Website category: camera
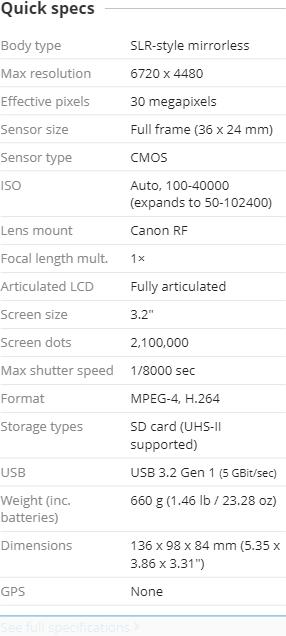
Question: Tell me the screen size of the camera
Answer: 3.2

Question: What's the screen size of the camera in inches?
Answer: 3.2

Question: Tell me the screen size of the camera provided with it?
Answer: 3.2

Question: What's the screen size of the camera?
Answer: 3.2

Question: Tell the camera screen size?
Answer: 3.2

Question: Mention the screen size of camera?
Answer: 3.2

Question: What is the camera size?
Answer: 3.2

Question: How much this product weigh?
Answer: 660 g (1.46 lb / 23.28 oz )

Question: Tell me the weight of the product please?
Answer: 660 g (1.46 lb / 23.28 oz )

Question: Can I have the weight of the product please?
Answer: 660 g (1.46 lb / 23.28 oz )

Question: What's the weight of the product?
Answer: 660 g (1.46 lb / 23.28 oz )

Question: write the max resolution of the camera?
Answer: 6720 x 4480

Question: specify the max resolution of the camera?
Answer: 6720 x 4480

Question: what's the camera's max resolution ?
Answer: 6720 x 4480

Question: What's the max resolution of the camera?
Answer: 6720 x 4480

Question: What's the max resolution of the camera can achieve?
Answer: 6720 x 4480

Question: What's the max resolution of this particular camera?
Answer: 6720 x 4480

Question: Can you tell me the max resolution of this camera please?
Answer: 6720 x 4480

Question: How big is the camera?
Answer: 136 x 98 x 84 mm (5.35 x 3.86 x 3.31 )

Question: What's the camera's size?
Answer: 136 x 98 x 84 mm (5.35 x 3.86 x 3.31 )

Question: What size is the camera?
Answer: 136 x 98 x 84 mm (5.35 x 3.86 x 3.31 )

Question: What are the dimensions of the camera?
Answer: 136 x 98 x 84 mm (5.35 x 3.86 x 3.31 )

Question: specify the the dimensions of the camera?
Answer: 136 x 98 x 84 mm (5.35 x 3.86 x 3.31 )

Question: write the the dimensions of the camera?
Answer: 136 x 98 x 84 mm (5.35 x 3.86 x 3.31 )

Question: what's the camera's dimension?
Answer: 136 x 98 x 84 mm (5.35 x 3.86 x 3.31 )